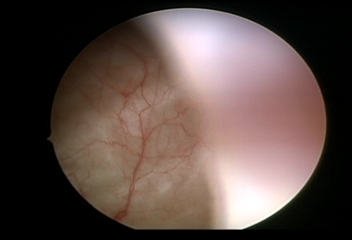
Modality: WLC
Class: Normal mucosa
Bladder cancer association: No